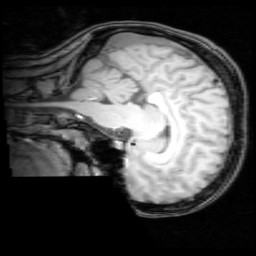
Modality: T1w
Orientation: sagittal
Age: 21
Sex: female
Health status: healthy
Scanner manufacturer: philips
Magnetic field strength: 3 T
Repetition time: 0.012 s
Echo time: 0.0037 s